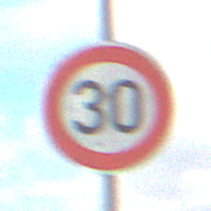
Verkehrszeichen: Geschwindigkeit30
Umgebung: Outdoor, RoadRail
Tageszeit: SunriseSunset
Wetter: PartlyCloudy
Licht: Natural
Jahreszeit: NotSpecified
Kontrast: LowContrast